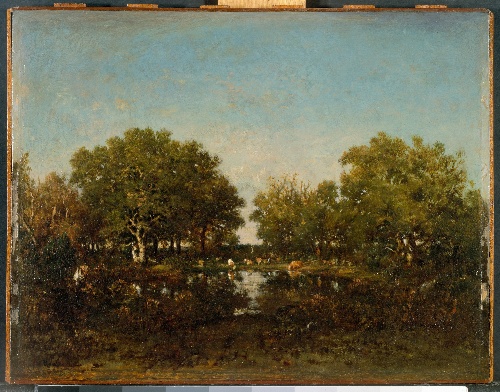
Title: The Pool (Memory of the Forest of Chambord)
Artist: Théodore Rousseau
Artist bio: French, Paris 1812–1867 Barbizon
Date: 1839
Object type: Painting
Classification: Paintings
Medium: Oil on wood
Dimensions: 12 3/4 x 16 in. (32.4 x 40.6 cm)
Department: Robert Lehman Collection
Credit line: Robert Lehman Collection, 1975
Accession year: 1975
Repository: Metropolitan Museum of Art, New York, NY
Tags: Forests|Landscapes